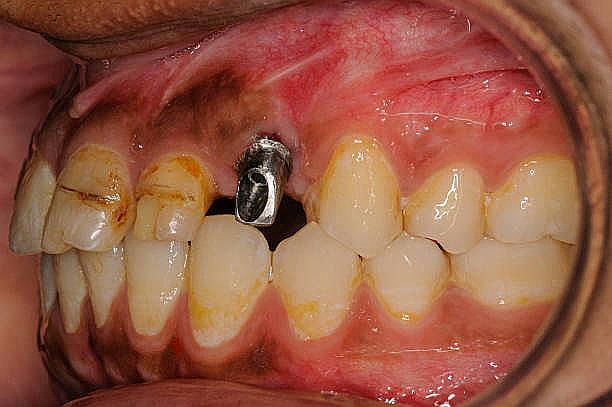
Condition: Gingivitis